Group 1:
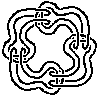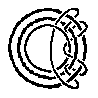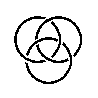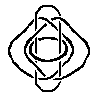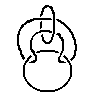
Group 2:
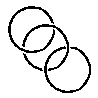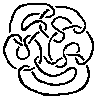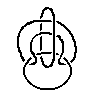
Rule separating the two groups: The removal of any one loop disentangles the whole arrangement vs. not so.
Concepts: knot
Comments: Left-hand examples are called "Brunnian links".
Author: Leo Crabbe
Reference: https://en.wikipedia.org/wiki/Brunnian_link